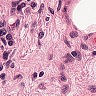
Metastatic tissue present: no